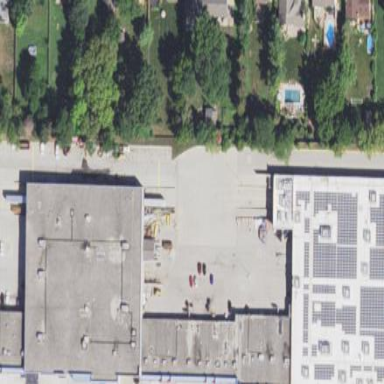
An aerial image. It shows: Retail building.